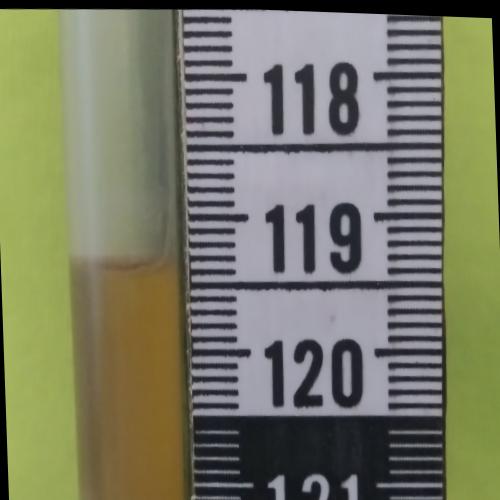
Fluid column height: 119.3 cm